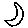
Label: moon